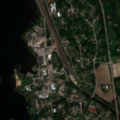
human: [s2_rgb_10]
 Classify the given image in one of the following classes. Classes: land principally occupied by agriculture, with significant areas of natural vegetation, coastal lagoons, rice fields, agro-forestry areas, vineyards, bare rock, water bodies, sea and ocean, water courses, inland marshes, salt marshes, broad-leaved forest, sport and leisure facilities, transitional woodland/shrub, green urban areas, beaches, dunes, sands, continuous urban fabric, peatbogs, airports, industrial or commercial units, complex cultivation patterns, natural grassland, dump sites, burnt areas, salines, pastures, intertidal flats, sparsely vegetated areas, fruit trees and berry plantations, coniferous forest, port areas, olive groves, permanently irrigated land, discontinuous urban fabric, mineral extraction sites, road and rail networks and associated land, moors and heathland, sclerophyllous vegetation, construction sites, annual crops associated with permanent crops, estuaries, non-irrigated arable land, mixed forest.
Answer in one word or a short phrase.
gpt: discontinuous urban fabric, broad-leaved forest, mixed forest, water bodies